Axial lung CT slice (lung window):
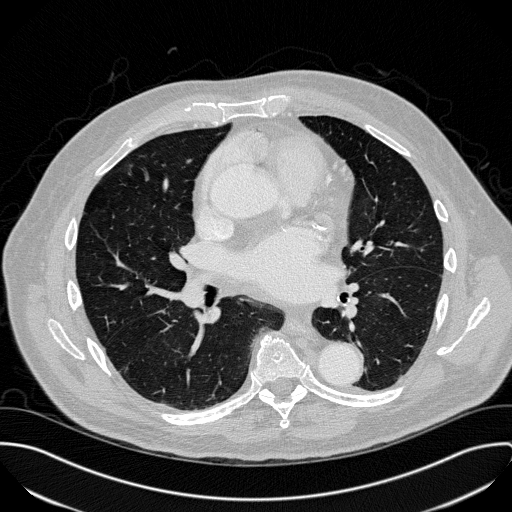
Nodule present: no